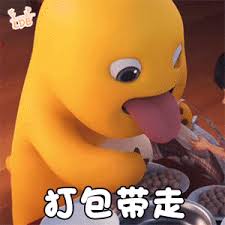
Label: nailong